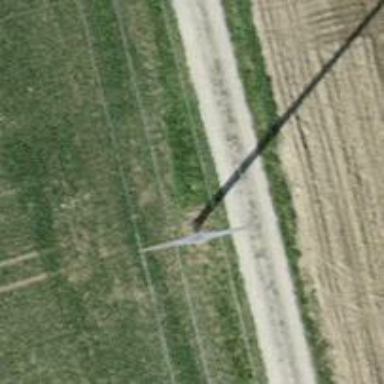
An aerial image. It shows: Concrete power pole.